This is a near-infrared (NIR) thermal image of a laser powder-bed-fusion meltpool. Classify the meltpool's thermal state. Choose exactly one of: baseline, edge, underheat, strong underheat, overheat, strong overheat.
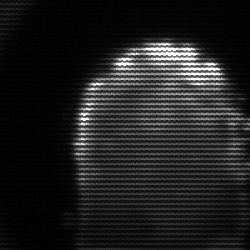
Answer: baseline